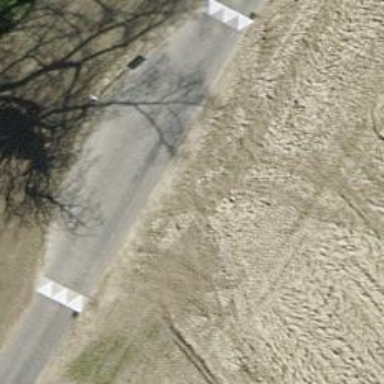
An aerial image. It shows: Traffic calming table.